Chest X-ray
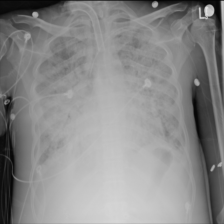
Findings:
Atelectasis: negative
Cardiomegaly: negative
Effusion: negative
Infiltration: negative
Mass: negative
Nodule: negative
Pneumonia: negative
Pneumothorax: negative
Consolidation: negative
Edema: negative
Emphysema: negative
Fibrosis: negative
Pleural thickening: negative
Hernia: negative